Question: A few days ago, I watched the video tutorial which explains how to use custom cells in an UITableViewController. I've learned that I can prepare a custom cell directly in the interface builder, so I did following:
I created a UITableViewController and connect a custom class which consists of an IBOutlet (UILabel). After that, I switched in my storyboard and prepared my custom cell with an UILabel. Finally I connect the label from UITableViewController to my custom cell directly.
The following happens:
'''
Couldn't compile connection: <IBCocoaTouchOutletConnection:0x400724860 <IBProxyObject: 0x4007872c0> => productLabel => <IBUIImageView: 0x401080220>>
'''
Isn't it possible to connect this directly? In the tutorial video of WWDC 2011 Section (Session #309) they do exactly what I did. But there is a hook: they don't show the code behind, they just connect it like I explained above.
For a better understanding I add a screenshot which shows, what i connect:

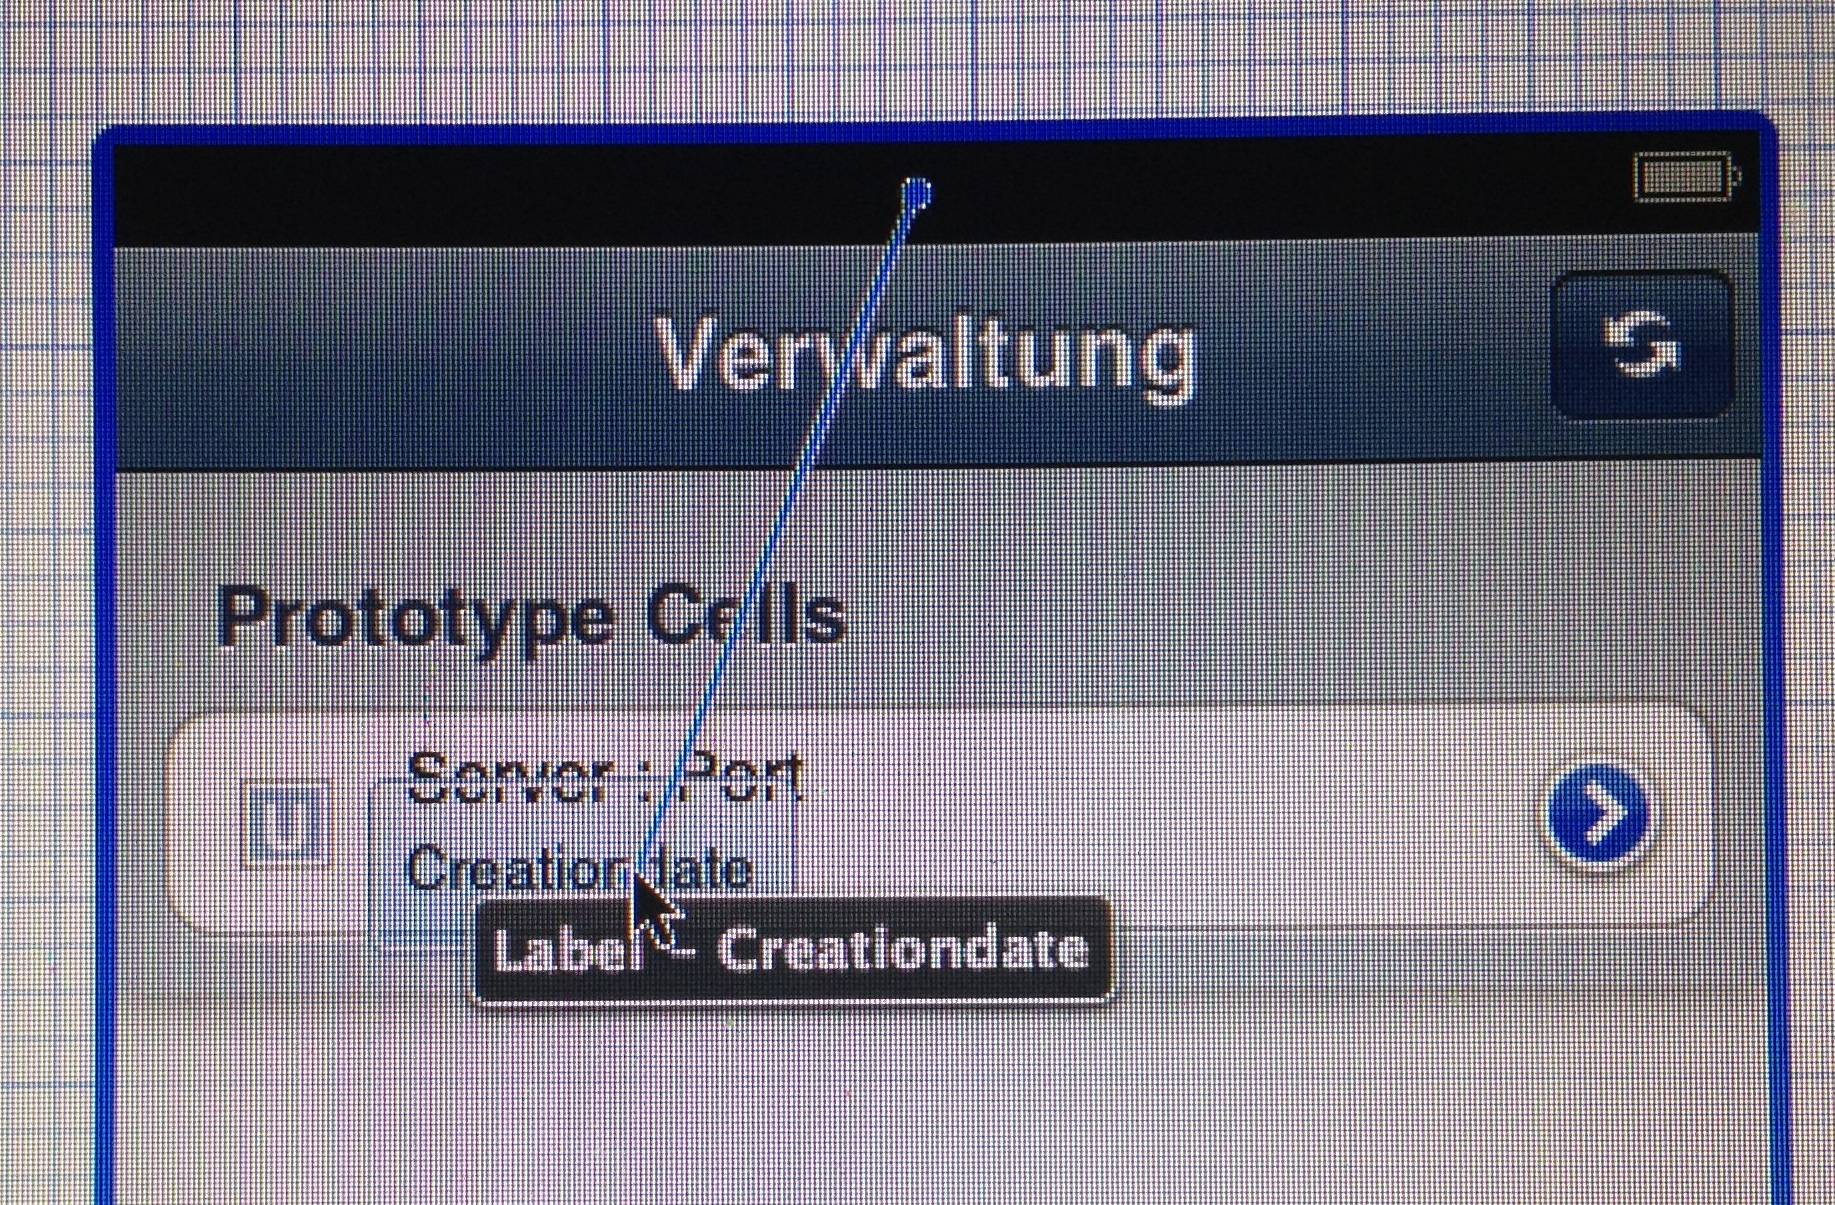
Answer: Actually,
I have seen the video and they are not connecting the way you suggest. They are connecting from the cell to the UILabel in the cell. In other words, they have a subclass of UITableViewCell and are connecting those IBOutlets in the custom object. In its basic form, you can create a custom cell class and just declare the interface and synthesize the properties and you should be good to go. Just make sure you set up your identifier and custom class correctly in the storyboard.
Hope this helps.